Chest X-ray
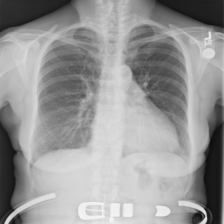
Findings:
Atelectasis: negative
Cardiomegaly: positive
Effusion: negative
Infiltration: negative
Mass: negative
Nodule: negative
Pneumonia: negative
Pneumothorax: negative
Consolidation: negative
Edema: negative
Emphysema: negative
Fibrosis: negative
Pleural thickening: negative
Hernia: negative